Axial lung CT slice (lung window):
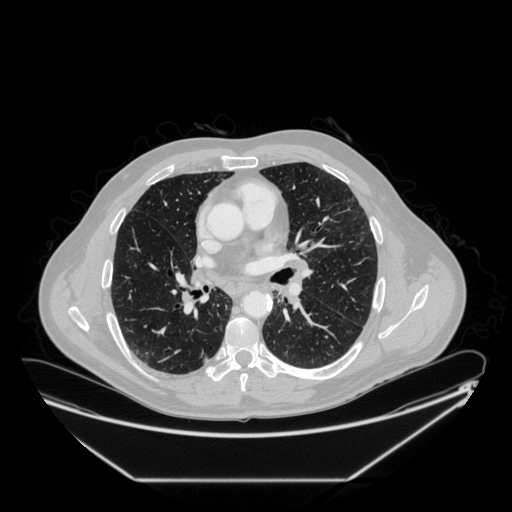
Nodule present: no